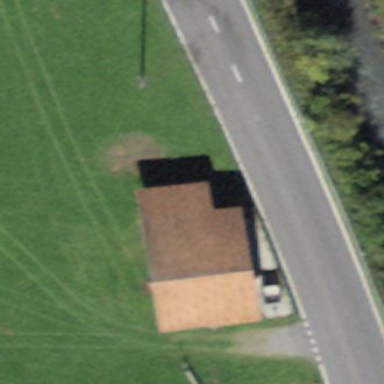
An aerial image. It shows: Rural barn.